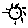
Label: sun